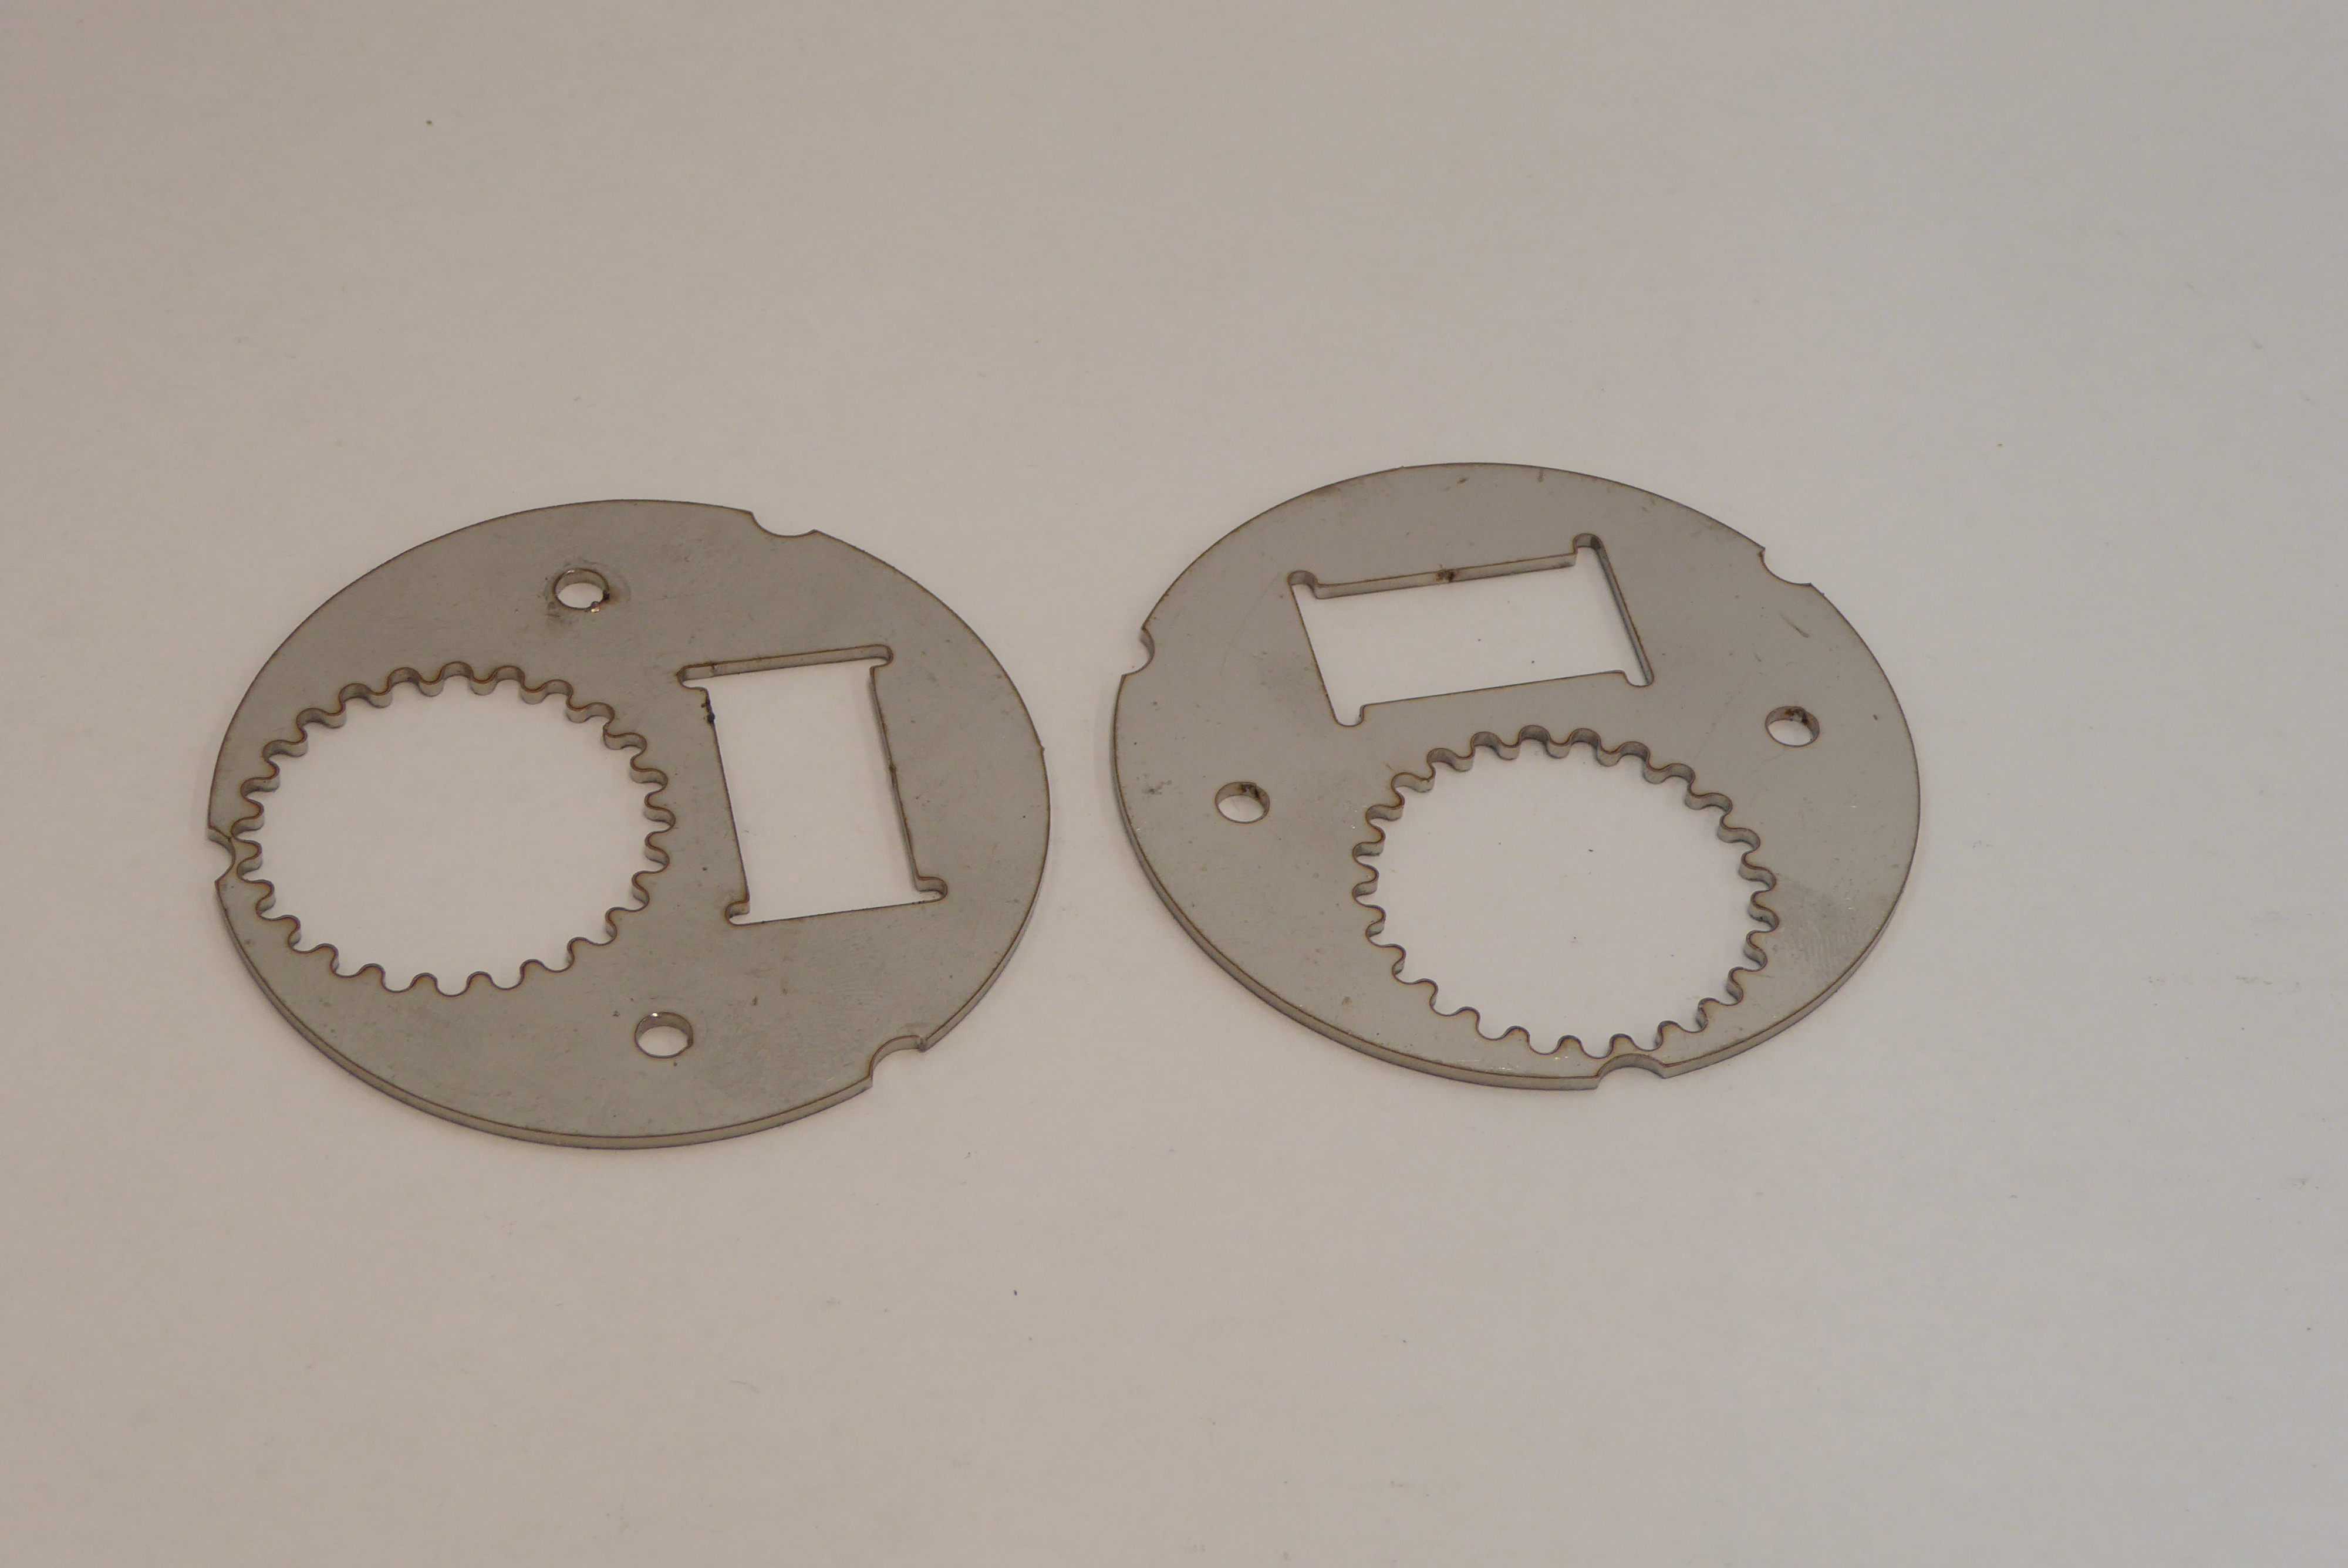
Label: Bottle Opener - Inlay